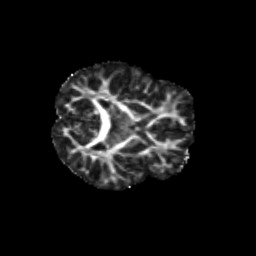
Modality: FA
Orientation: axial
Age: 10
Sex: male
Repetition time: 9.512 s
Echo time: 0.089 s